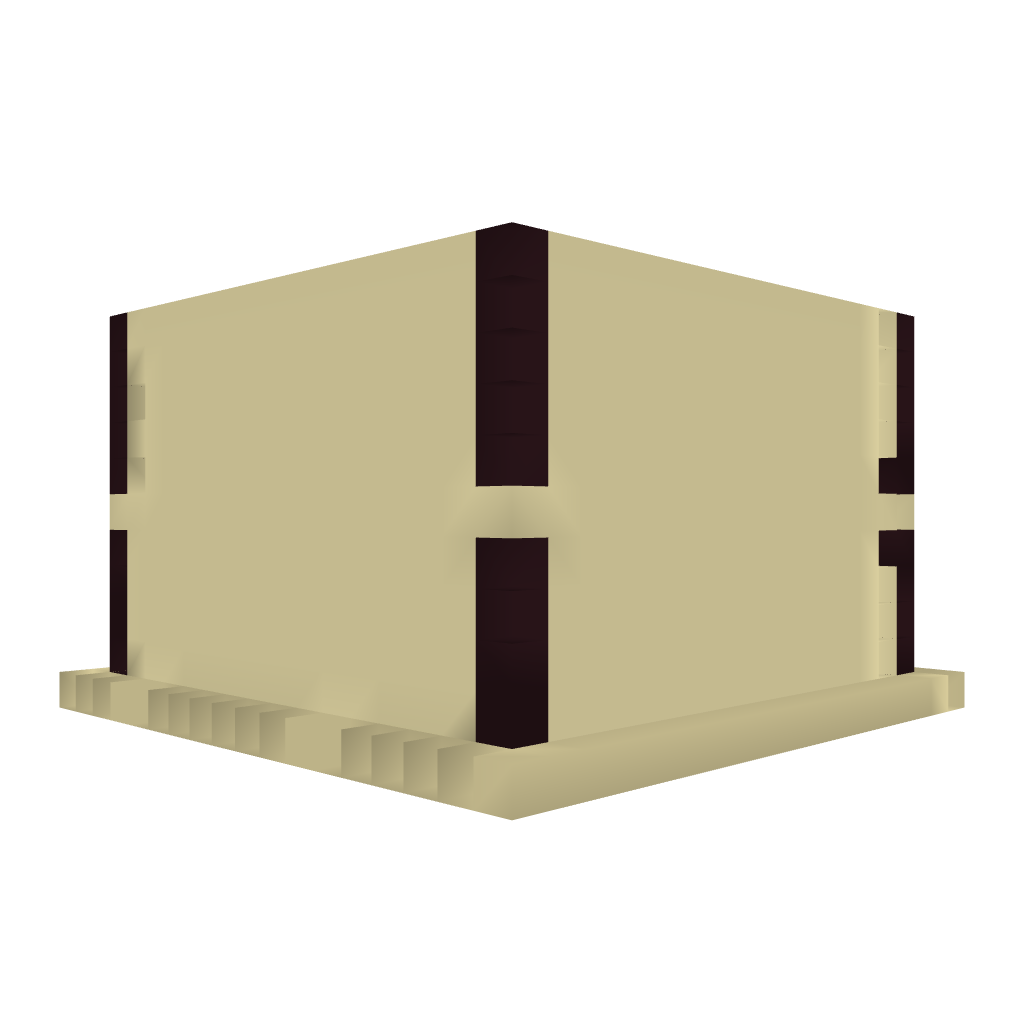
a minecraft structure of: Mob Trap